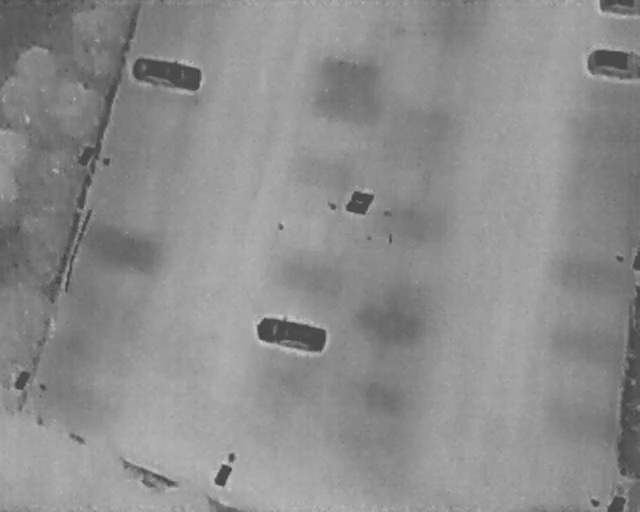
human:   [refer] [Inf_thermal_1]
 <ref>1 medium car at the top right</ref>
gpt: <box>[[93, 7, 98, 17, 2]]</box>